Interaction volume radius: 5 \u00c5
Interaction volume height: 40 \u00c5
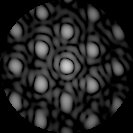
Disorder parameter: 0.2487